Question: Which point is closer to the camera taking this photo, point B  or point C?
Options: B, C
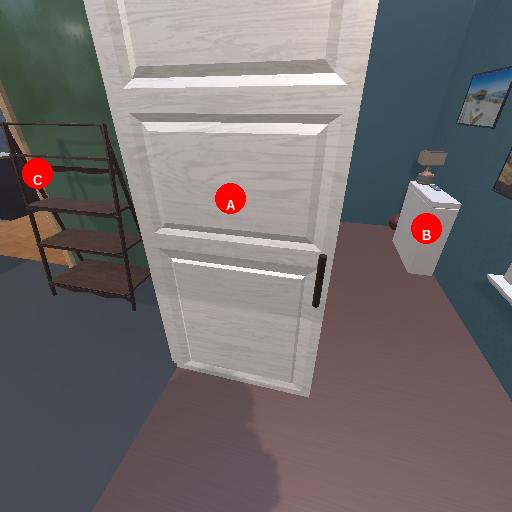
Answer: B